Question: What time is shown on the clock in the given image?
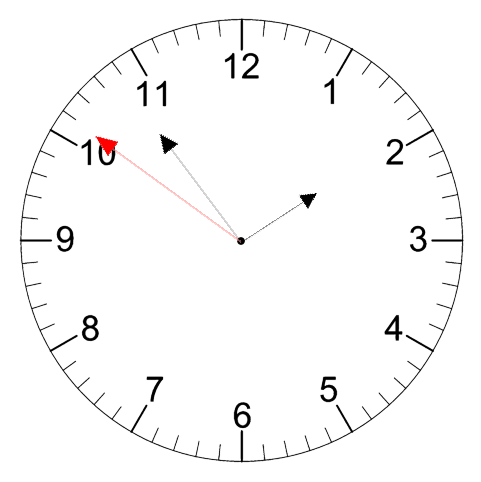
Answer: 01:53:51